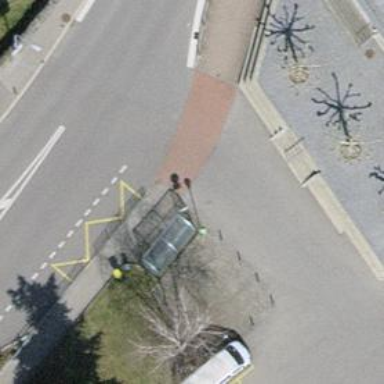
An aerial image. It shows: Parking aisle designated as service road.